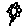
Label: flower